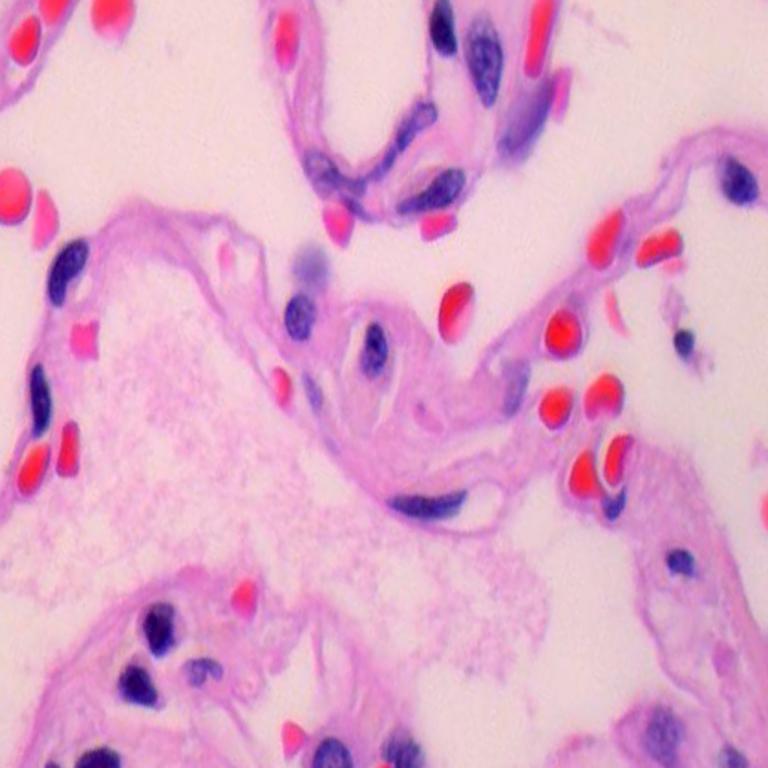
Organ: lung
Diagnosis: benign